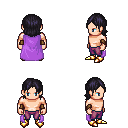
a pixel art fantasy rpg character, male body template, human, light skin, lavender cape, magenta pants, raven long bangs hairstyle, leather bracers, gold boots, four views (front, back, left, right), 2x2 character sprite sheet, small pixel art, hard edges, no anti-aliasing